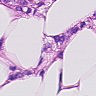
Metastatic tissue present: yes